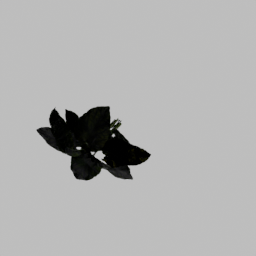
Label: nature